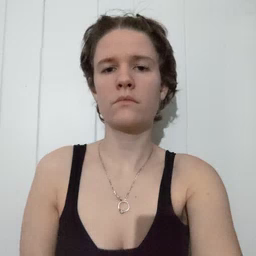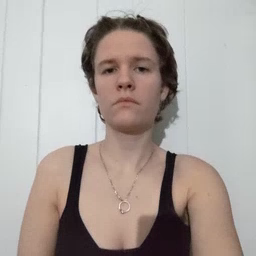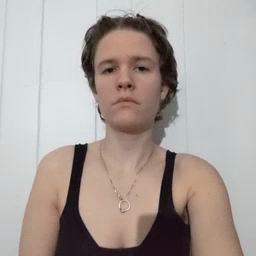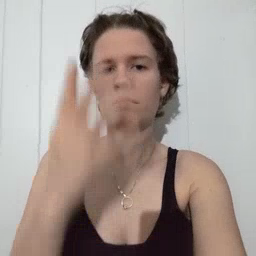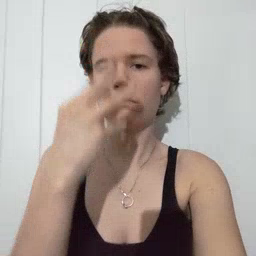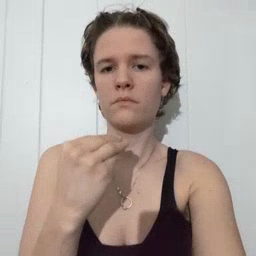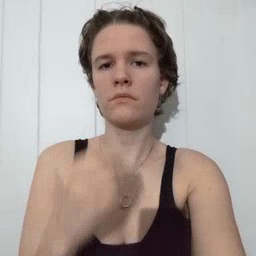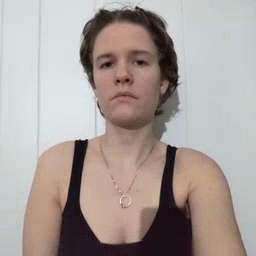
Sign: sleep